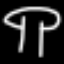
Label: mushroom